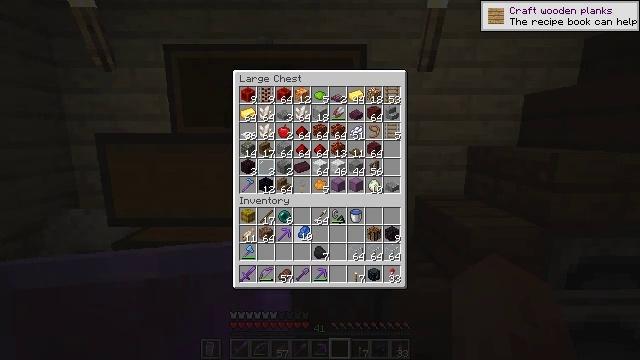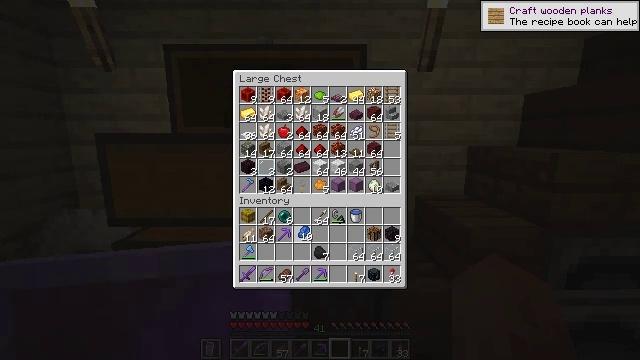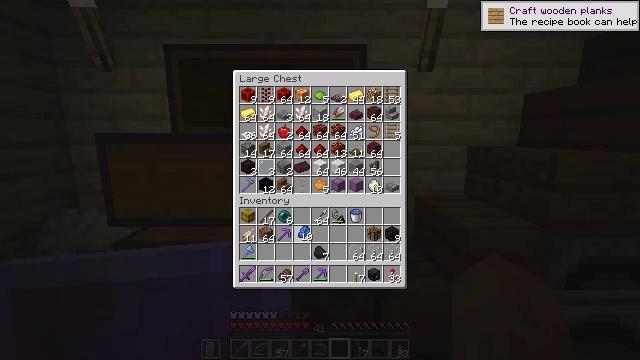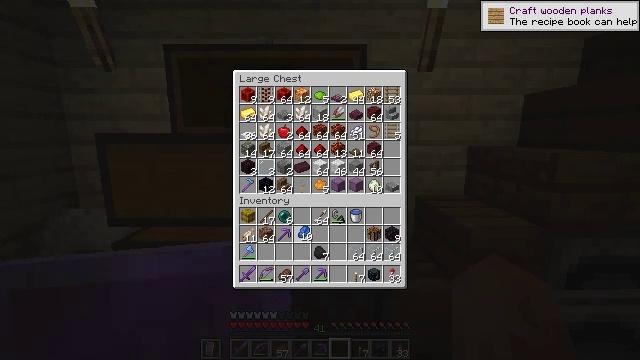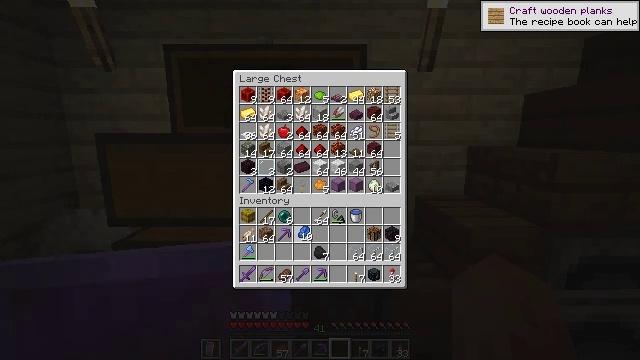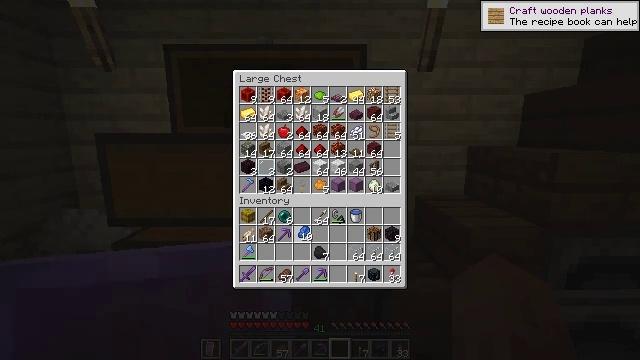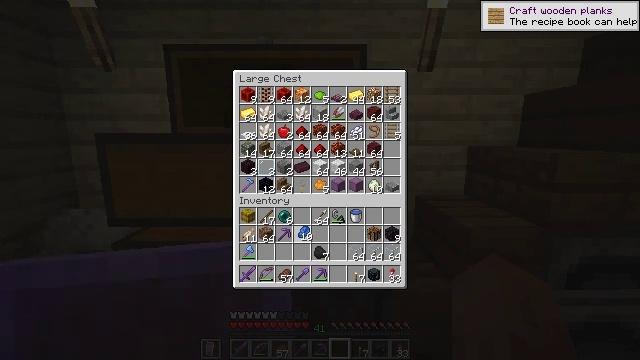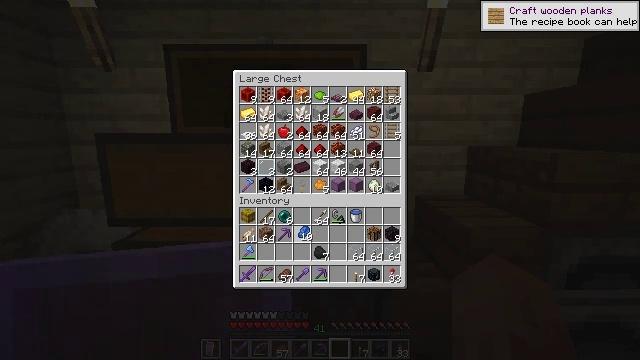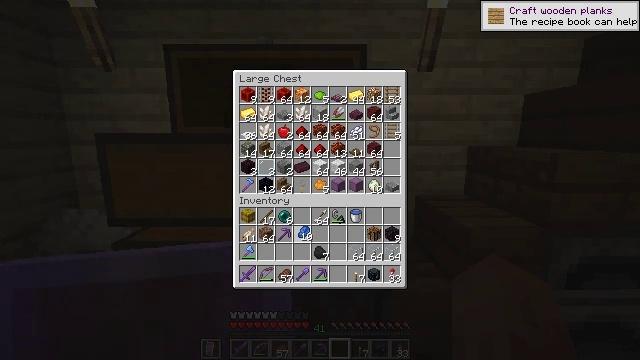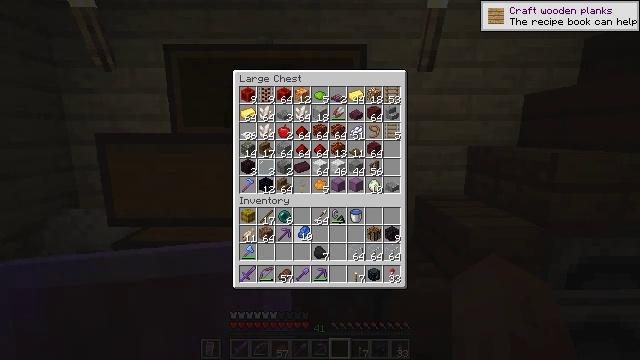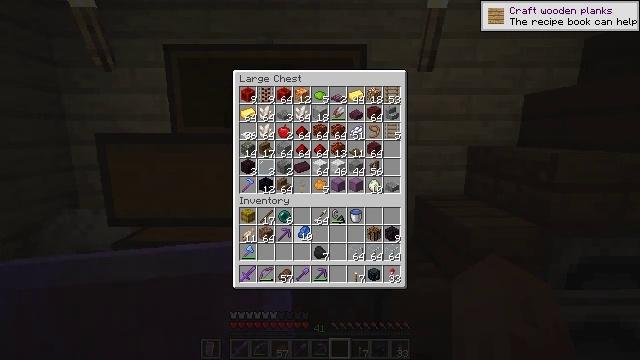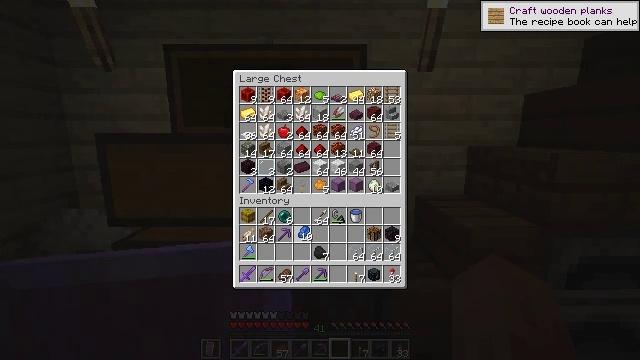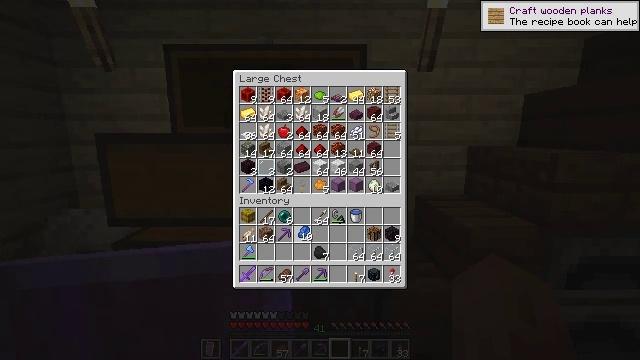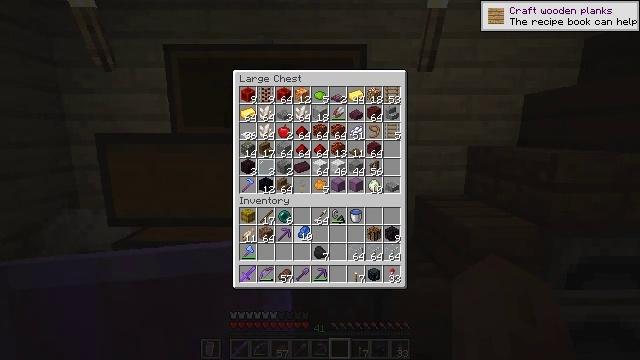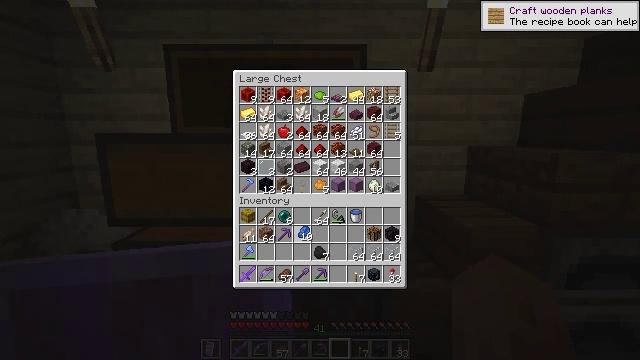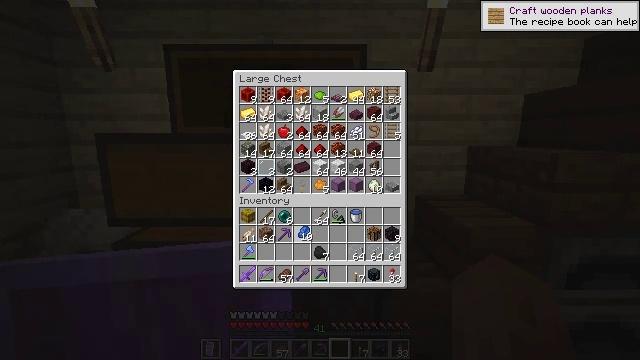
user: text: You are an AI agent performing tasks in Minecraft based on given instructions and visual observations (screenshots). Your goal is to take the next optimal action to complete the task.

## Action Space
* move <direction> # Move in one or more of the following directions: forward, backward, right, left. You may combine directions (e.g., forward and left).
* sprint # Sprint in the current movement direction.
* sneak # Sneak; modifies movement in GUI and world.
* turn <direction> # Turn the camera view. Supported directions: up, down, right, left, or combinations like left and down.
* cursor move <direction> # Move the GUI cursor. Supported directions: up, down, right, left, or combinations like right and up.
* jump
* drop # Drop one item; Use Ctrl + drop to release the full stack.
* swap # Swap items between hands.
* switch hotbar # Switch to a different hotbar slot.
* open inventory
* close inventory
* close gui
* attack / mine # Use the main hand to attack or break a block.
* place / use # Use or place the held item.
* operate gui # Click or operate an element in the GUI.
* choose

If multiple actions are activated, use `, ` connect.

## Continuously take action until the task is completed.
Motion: motion action
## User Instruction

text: Open the crafting table to make a dark oak fence gate.
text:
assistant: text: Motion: no_op
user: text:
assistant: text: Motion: no_op
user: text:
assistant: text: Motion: no_op
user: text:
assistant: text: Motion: no_op
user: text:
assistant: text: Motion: no_op
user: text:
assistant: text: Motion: no_op
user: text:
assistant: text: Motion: no_op
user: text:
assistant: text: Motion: no_op
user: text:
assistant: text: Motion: no_op
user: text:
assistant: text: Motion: no_op
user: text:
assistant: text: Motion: no_op
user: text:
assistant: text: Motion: no_op
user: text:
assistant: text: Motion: no_op
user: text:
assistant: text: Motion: no_op
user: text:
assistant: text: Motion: no_op
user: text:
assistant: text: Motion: no_op
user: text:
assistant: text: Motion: no_op
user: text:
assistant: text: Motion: no_op
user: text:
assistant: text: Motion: no_op
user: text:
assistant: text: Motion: no_op
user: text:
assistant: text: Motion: no_op
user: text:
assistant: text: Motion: no_op
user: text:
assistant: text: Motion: no_op
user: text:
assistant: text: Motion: no_op
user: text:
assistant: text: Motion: no_op
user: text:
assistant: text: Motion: no_op
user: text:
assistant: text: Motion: no_op
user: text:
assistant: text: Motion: no_op
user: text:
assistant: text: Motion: no_op
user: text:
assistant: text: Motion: no_op